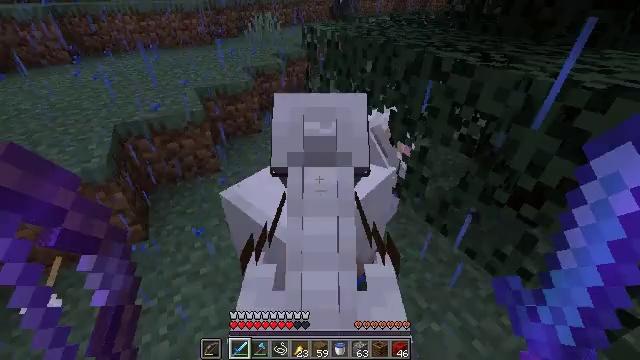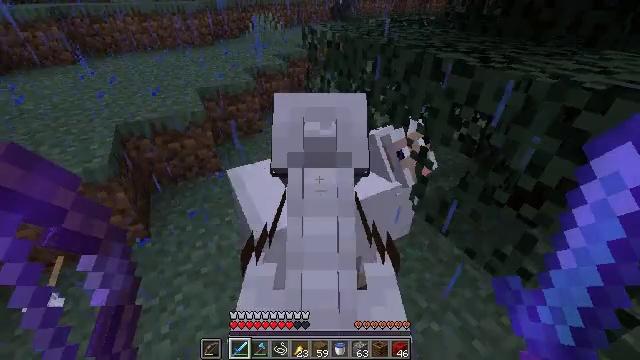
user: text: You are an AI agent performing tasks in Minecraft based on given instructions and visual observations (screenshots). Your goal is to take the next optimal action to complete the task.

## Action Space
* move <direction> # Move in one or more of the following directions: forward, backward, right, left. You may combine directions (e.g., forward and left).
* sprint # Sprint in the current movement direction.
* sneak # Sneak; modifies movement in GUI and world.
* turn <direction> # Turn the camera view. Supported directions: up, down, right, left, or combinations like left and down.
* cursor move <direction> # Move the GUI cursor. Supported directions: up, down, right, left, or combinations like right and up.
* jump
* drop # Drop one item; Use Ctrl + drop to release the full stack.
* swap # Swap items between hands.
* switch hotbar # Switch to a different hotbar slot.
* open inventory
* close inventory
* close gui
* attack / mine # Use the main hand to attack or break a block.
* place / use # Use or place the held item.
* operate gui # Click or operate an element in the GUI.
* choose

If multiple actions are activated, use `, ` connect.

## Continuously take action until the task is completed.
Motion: motion action
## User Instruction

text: Hunt animals.
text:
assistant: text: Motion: no_op
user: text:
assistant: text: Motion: no_op